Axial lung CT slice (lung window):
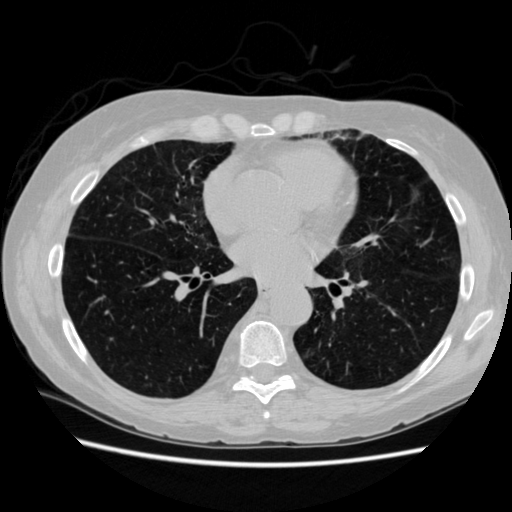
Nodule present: no